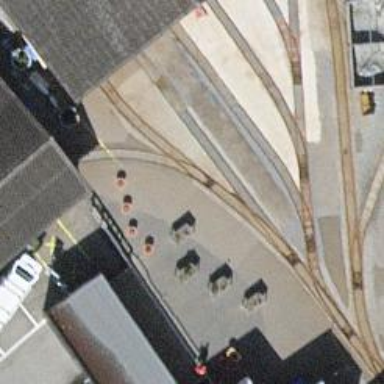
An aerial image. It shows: Narrow-gauge railway with one track passing through service yard.